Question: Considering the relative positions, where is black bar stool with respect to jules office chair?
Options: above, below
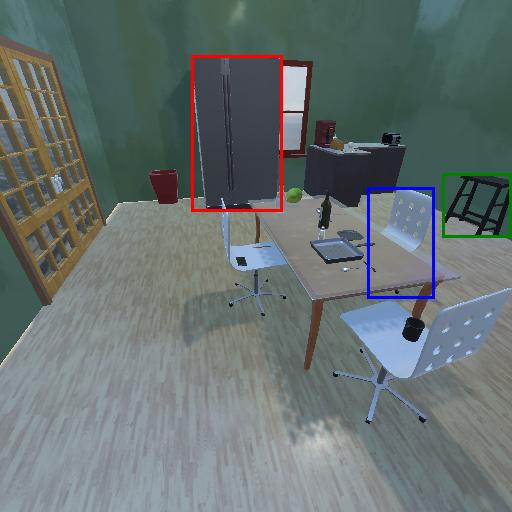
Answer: above